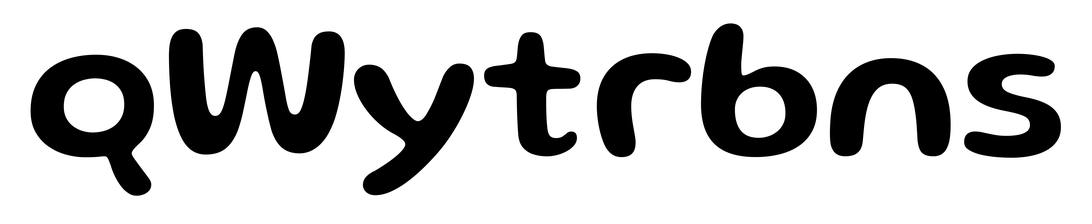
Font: Gluten_Medium